Aerial crown-view tile of a tropical tree (Barro Colorado Island, Panama), acquired 20250317:
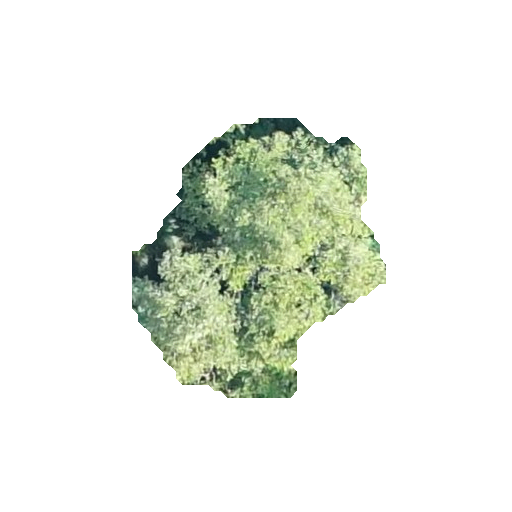
Species: Sloanea terniflora
GBIF accepted scientific name: Sloanea terniflora
Crown area: 71.39 m²